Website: apple
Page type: review-order
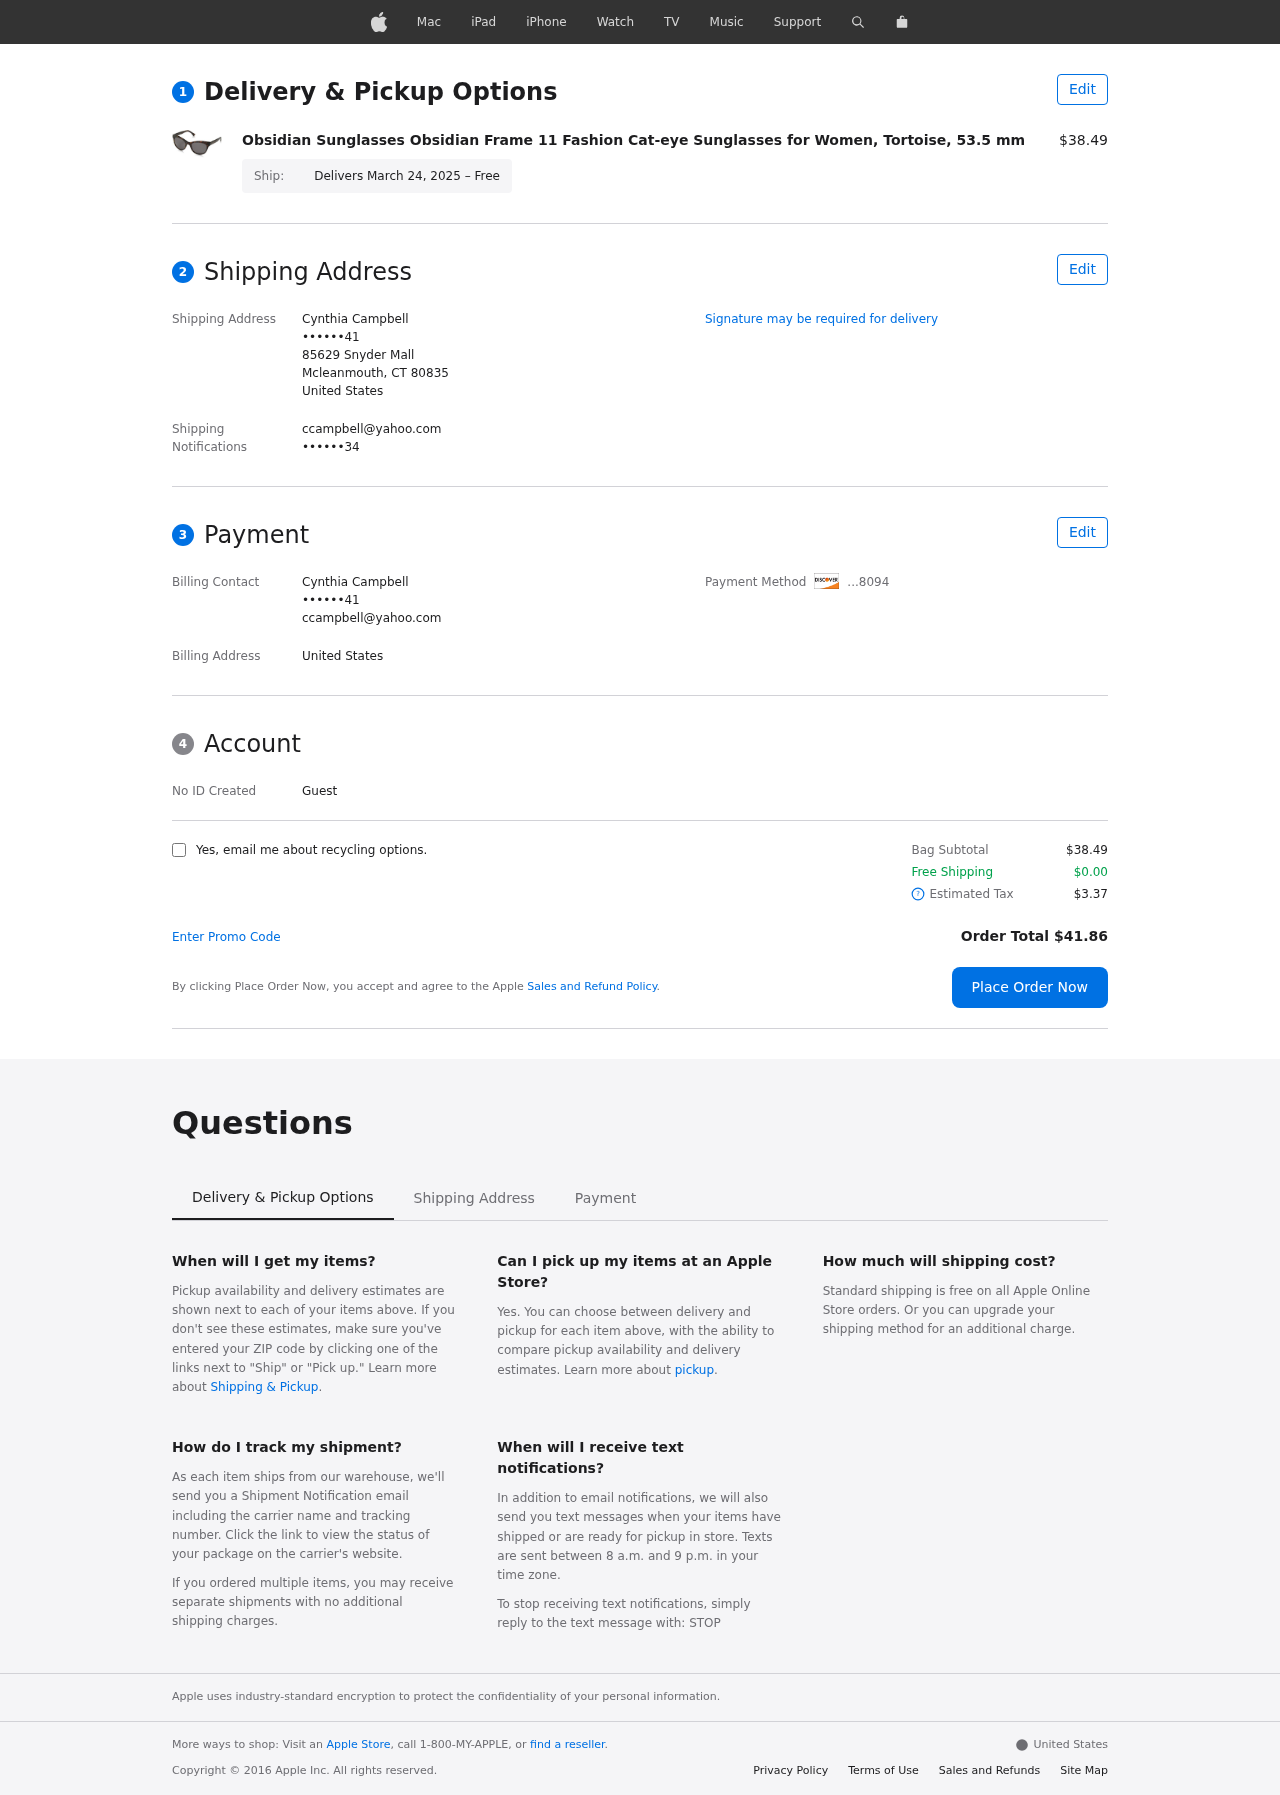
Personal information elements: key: PII_CARD_LAST4
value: ...8094
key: PII_CITY_STATE_ZIP
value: Mcleanmouth, CT 80835
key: PII_COUNTRY
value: United States
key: PII_EMAIL
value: ccampbell@yahoo.com
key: PII_FULLNAME
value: Cynthia Campbell
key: PII_PHONE
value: ••••••41
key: PII_STREET
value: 85629 Snyder Mall
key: PII_ALT_PHONE
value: ••••••34
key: PII_FIRSTNAME
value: Cynthia
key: PII_LASTNAME
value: Campbell
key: PII_FULLNAME2
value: Cynthia Campbell
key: PII_FULLNAME3
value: Cynthia Campbell
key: PII_FIRSTNAME2
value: Cynthia
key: PII_FIRSTNAME3
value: Cynthia
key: PII_LASTNAME2
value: Campbell
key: PII_LASTNAME3
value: Campbell
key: PII_FIRSTNAME_DERIVED
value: Cynthia
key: PII_LASTNAME_DERIVED
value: Campbell
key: PII_FULLNAME_DERIVED
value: Cynthia Campbell
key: PII_NAME_FULL_DERIVED
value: Cynthia Campbell
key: PII_PHONE3
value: ••••••41
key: PII_EMAIL2
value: ccampbell@yahoo.com
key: PII_EMAIL3
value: ccampbell@yahoo.com
Product elements: key: PRODUCT1_NAME
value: Obsidian Sunglasses Obsidian Frame 11 Fashion Cat-eye Sunglasses for Women, Tortoise, 53.5 mm
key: PRODUCT1_PRICE
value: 38.49
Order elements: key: ORDER_DELIVERY_DATE
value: Delivers March 24, 2025 – Free
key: ORDER_SUBTOTAL
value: $38.49
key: ORDER_SHIPPING_COST
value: $0.00
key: ORDER_TAX
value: $3.37
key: ORDER_TOTAL
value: Order Total $41.86